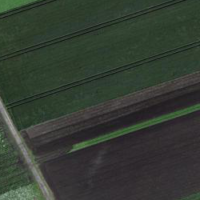
EUNIS habitat code: 52
Species observed at this site:
Corvus corone
Larus michahellis
Oenanthe oenanthe
Alauda arvensis
Milvus milvus
Corvus frugilegus
Falco tinnunculus
Motacilla alba
Turdus merula